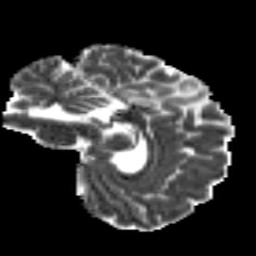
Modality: MD
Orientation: sagittal
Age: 21
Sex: female
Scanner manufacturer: siemens
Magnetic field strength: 3 T
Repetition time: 8.8 s
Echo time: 0.085 s